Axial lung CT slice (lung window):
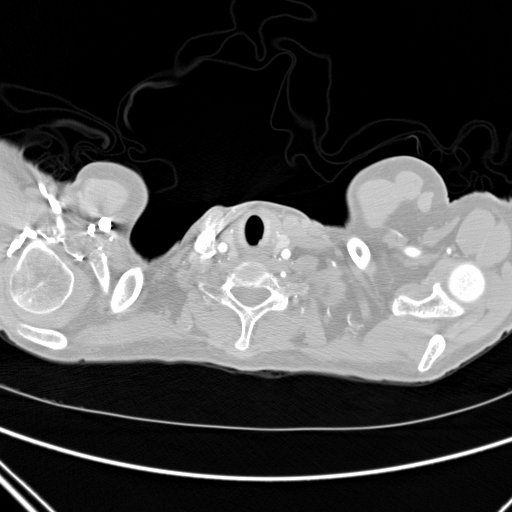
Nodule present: no